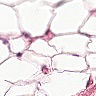
Metastatic tissue present: no